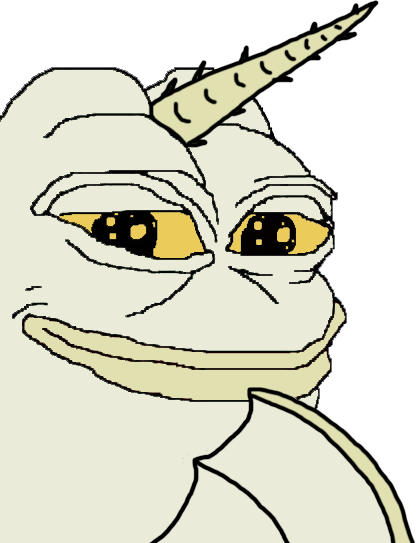
Label: 5_Pepe